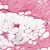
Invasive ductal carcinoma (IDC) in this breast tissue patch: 0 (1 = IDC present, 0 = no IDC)